Field crop: tomato
Growth stage: 1
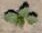
Species: solanum